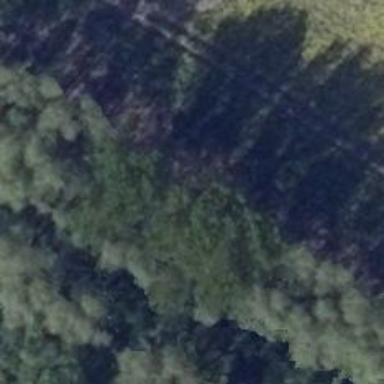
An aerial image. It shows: Row of trees in natural setting.